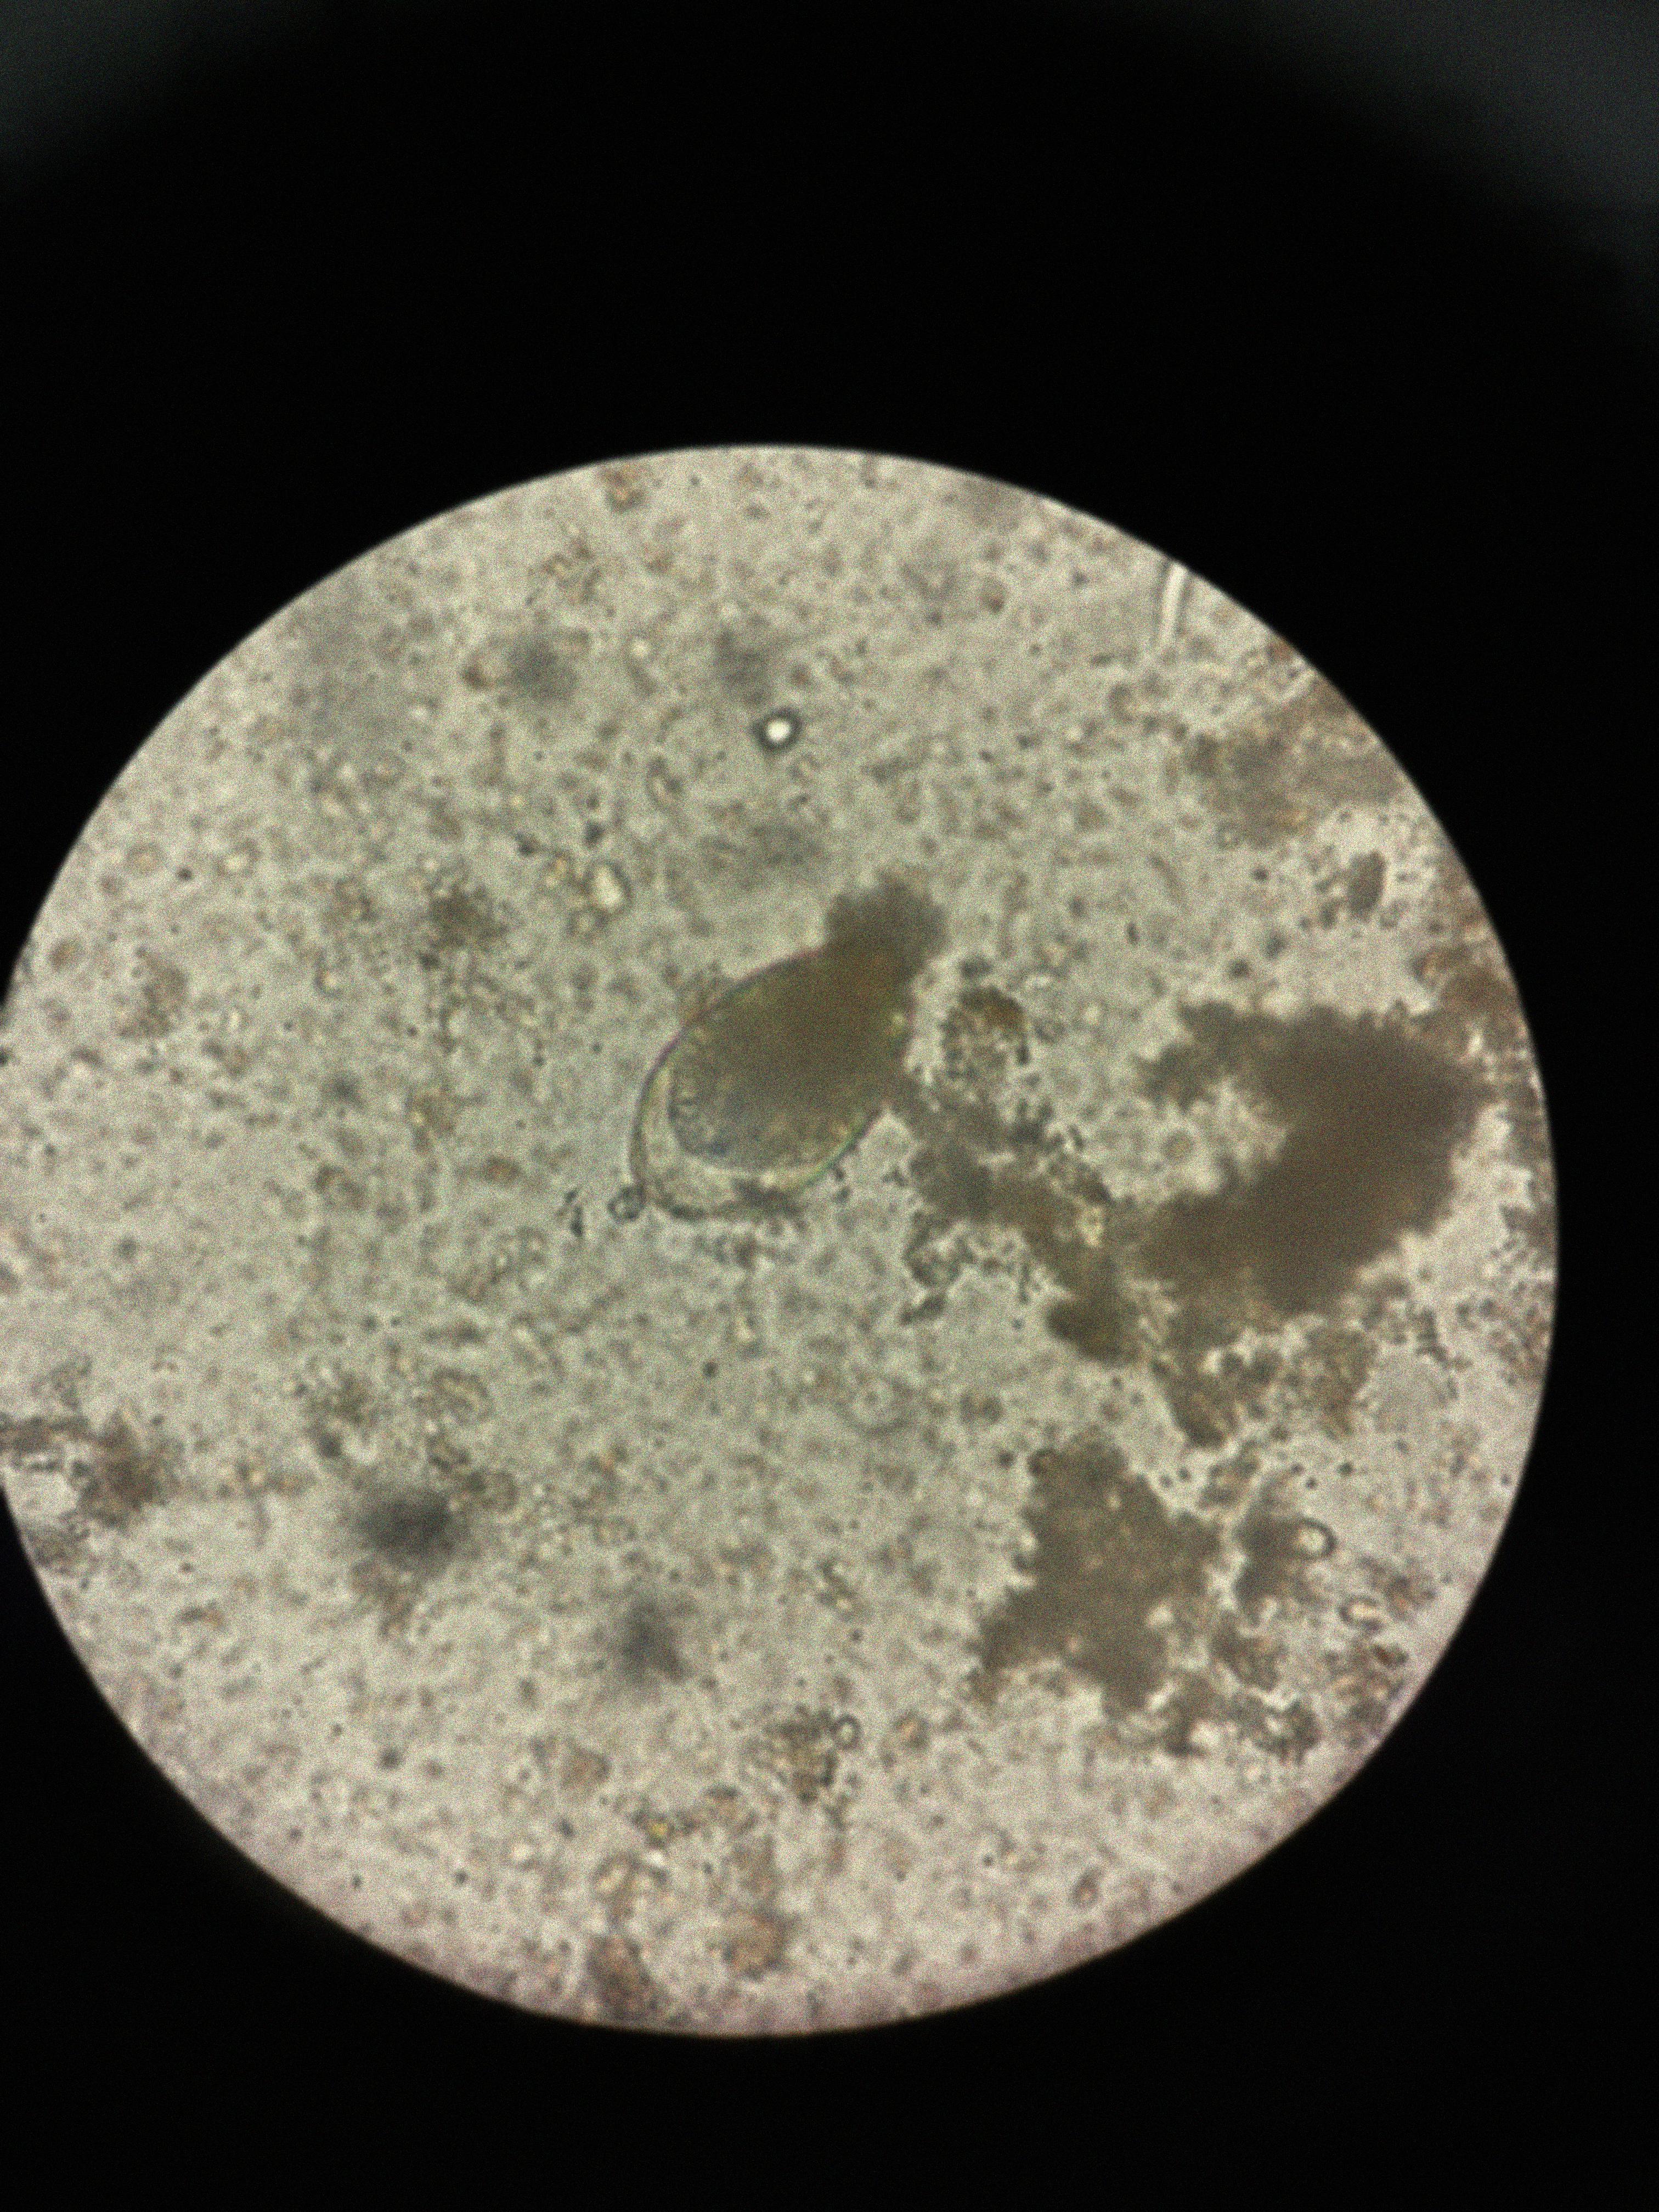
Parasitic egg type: Fasciolopsis buski